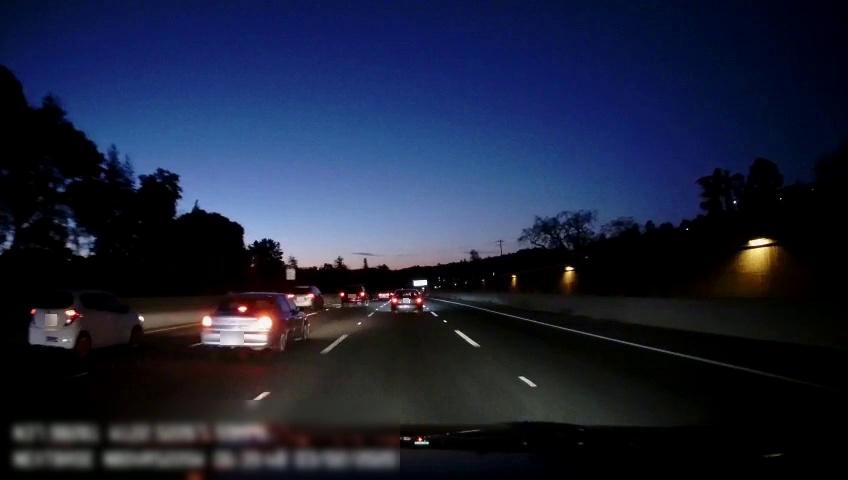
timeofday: Night
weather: Other
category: Drivable Space
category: Vehicles | Car
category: Vehicles | Car
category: Vehicles | SUV
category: Vehicles | SUV
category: Vehicles | Car
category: Vehicles | Car
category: Lanes | Alternate Lane
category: Lanes | Alternate Lane
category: Lanes | Current Lane
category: Lanes | Current Lane
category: Lanes | Alternate Lane
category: Traffic | Signs
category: Traffic | Signs